Chest X-ray:
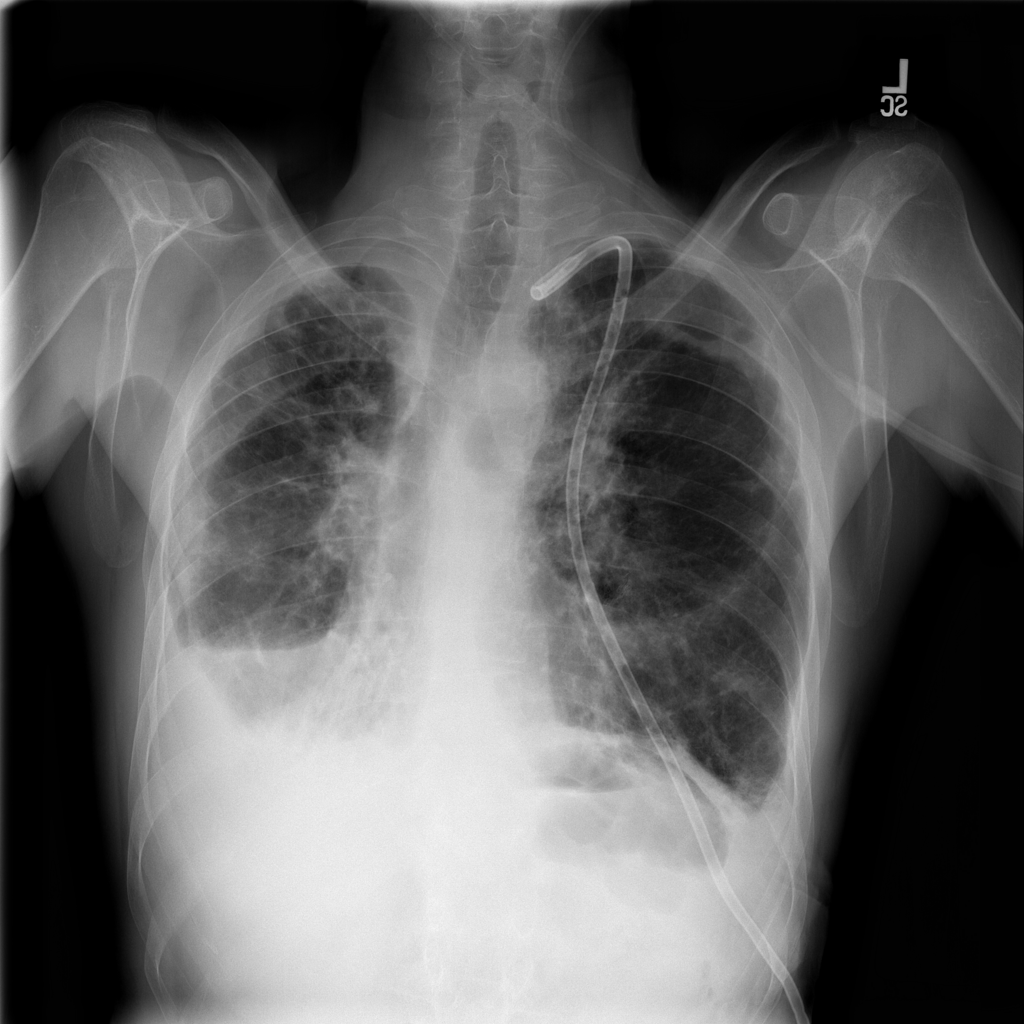
Findings: Effusion, Fibrosis, Emphysema, Pleural Thickening, Consolidation
No abnormal finding: no